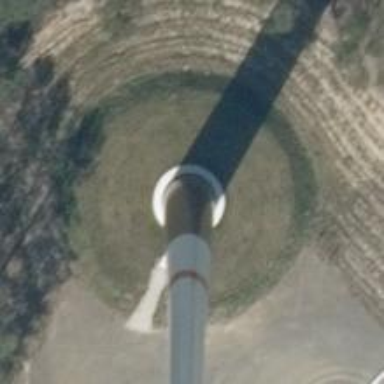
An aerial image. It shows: Wind turbine power generator.